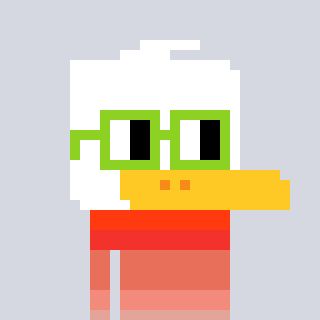
a pixel art character with square light green glasses, a duck-shaped head and a bluegrey-colored body on a cool background